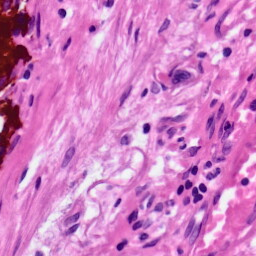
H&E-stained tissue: Lung